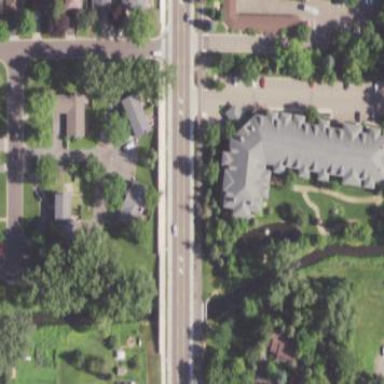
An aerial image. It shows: Condominium within residential area.